Question: How to make two text fields like middle screen in this picture:
Of course in this sample it list, with Labels, but I want make simulate control with TextFields. How I can make this?
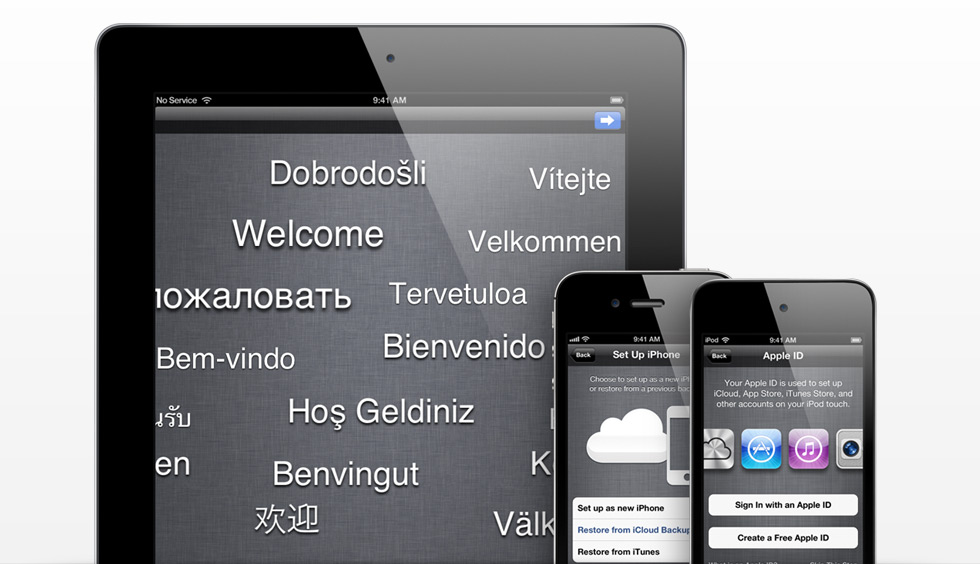
Answer: it's a tableview with the style is group, and have a hardview in table, one section with three cells